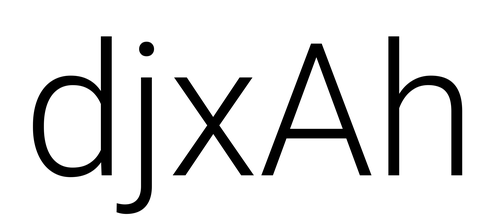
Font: Roboto_Light